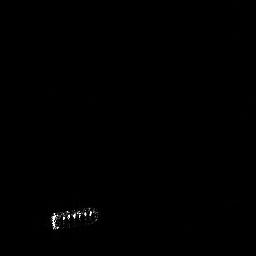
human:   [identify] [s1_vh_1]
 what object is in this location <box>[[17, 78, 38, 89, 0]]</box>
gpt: <ref>1 medium ship at the bottom left</ref>